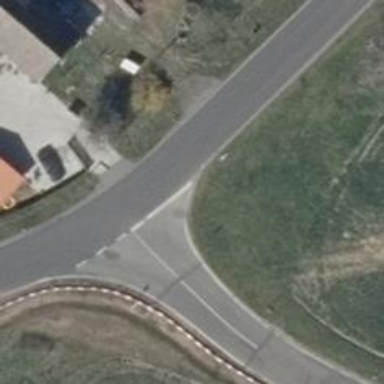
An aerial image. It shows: Secondary road with asphalt surface.